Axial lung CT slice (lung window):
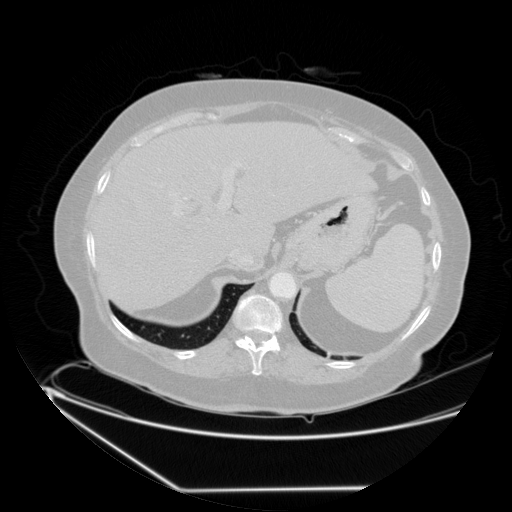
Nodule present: no